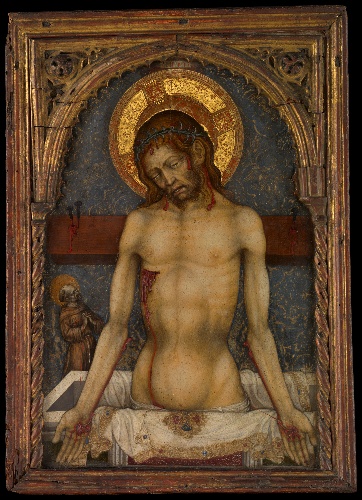
Title: The Man of Sorrows
Artist: Michele Giambono (Michele Giovanni Bono)
Artist bio: Italian, active Venice 1420–62
Date: ca. 1430
Object type: Painting
Classification: Paintings
Medium: Tempera and gold on wood
Dimensions: Overall, with engaged frame, 21 3/4 x 15 3/4 in. (54.9 x 38.7 cm); painted surface 18 1/2 x 12 1/4 in. (47 x 31.1 cm)
Department: European Paintings
Credit line: Rogers Fund, 1906
Accession year: 1906
Repository: Metropolitan Museum of Art, New York, NY
Tags: Sadness|Saint Francis|Jesus